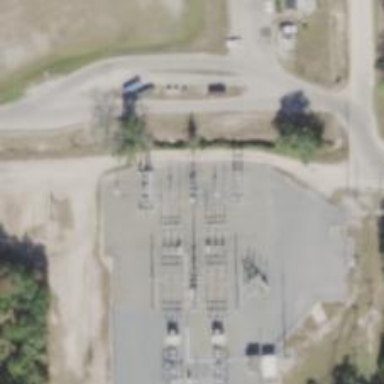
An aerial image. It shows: Switch used for power control.